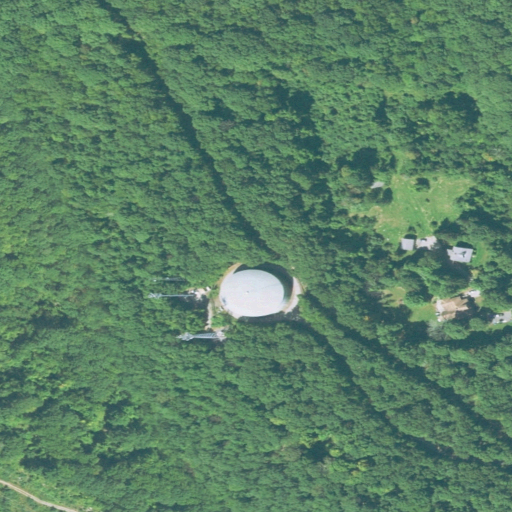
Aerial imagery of mountain in Rhode Island named Copper Mine Hill containing deciduous forest, mixed forest, open development, pasture, high intensity development, and woody wetlands